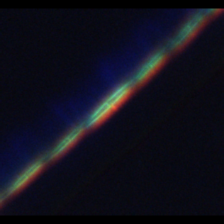
Taxon: Psuedo-nitzschia
Group: Diatoms